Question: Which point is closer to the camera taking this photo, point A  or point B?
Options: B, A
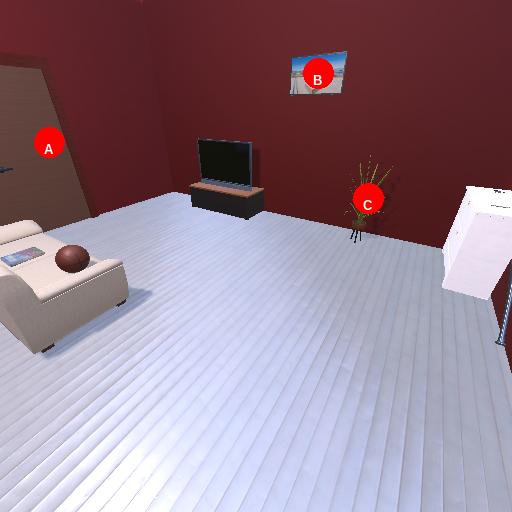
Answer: B